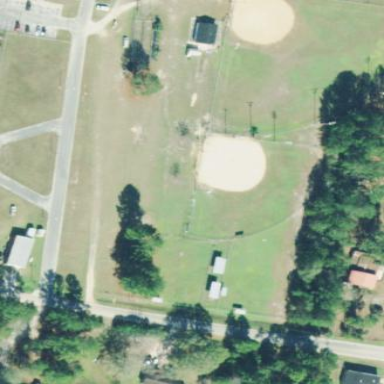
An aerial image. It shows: Baseball pitch for leisure land.